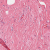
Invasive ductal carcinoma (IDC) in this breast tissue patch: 0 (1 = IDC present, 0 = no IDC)